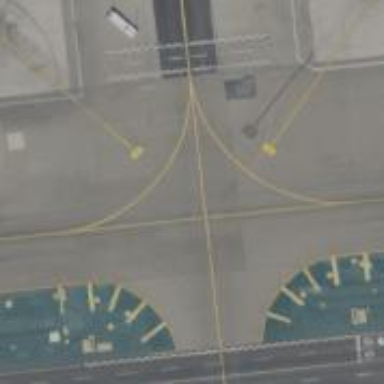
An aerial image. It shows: View of taxiway at the airport.